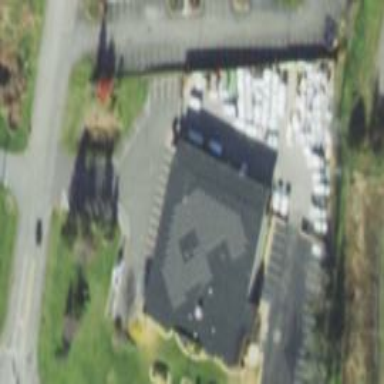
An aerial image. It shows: Building housing swimming pool shop.